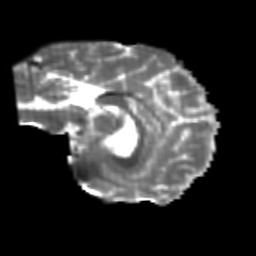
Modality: T2w
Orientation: sagittal
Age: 23
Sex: female
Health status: healthy
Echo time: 0.074 s